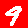
Digit: 9